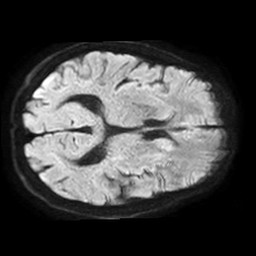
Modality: TRACE
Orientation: axial
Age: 59
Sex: male
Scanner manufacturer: philips
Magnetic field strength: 1.5 T
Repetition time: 3.403 s
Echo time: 0.06922 s